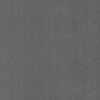
Label: dusty